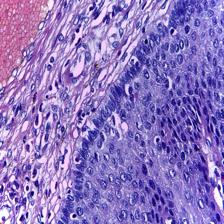
Diagnosis: Normal